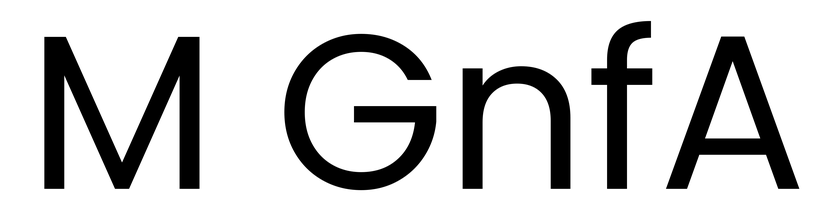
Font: Poppins-Regular